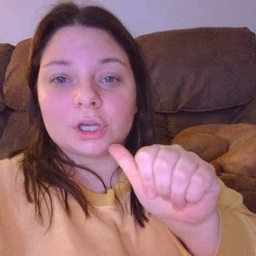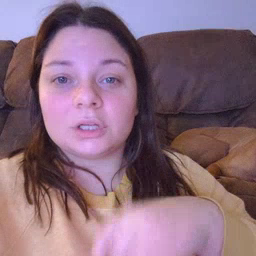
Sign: girl